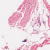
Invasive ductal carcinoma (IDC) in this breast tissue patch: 0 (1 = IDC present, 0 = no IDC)